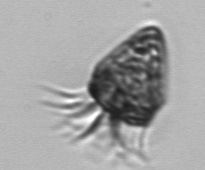
Label: Strombidium_morphotype2